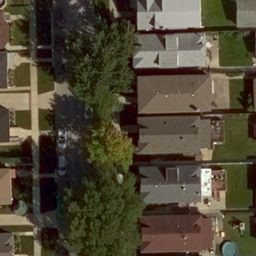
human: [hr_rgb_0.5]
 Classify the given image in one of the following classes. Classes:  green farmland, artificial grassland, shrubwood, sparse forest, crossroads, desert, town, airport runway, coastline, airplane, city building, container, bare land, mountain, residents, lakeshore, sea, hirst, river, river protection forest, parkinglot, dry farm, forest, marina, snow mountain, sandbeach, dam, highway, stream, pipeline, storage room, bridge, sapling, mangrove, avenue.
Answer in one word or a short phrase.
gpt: residents